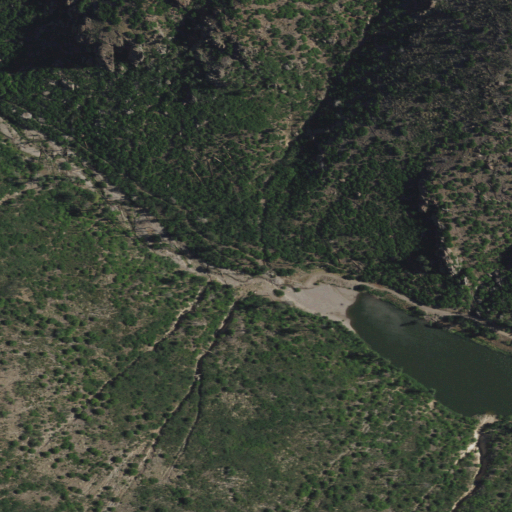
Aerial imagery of valley in New Mexico named Los Alamos Canyon containing shrub, open development, open water, medium intensity development, and woody wetlands